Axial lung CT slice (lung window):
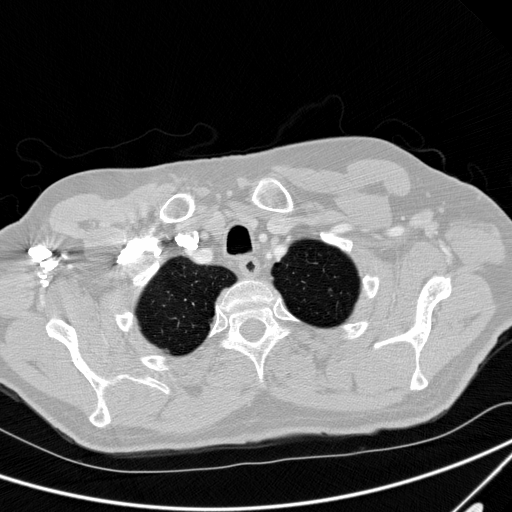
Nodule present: no